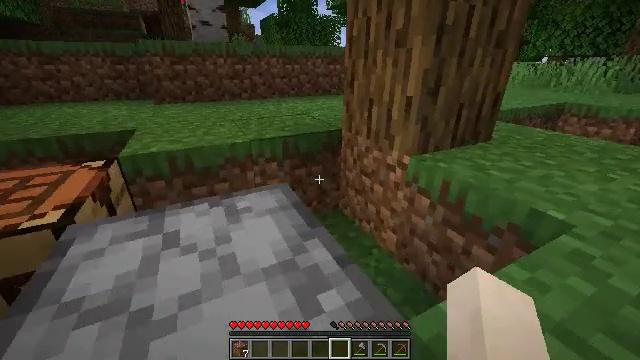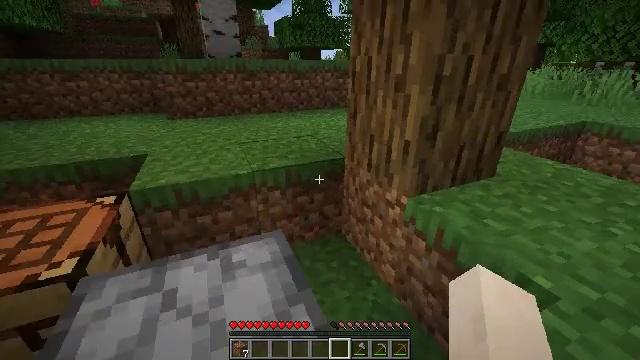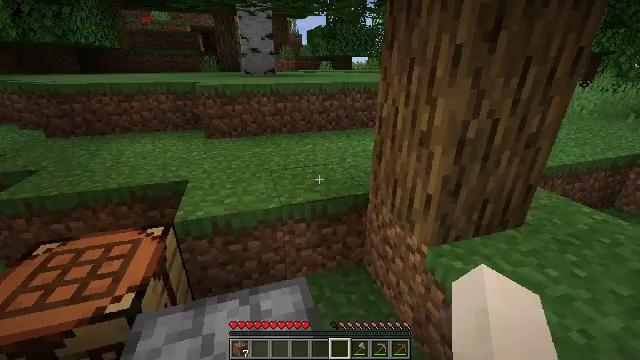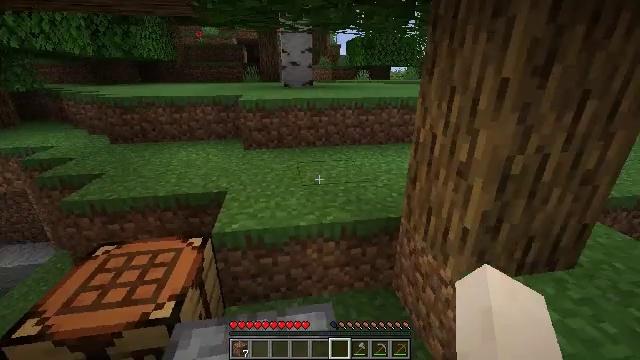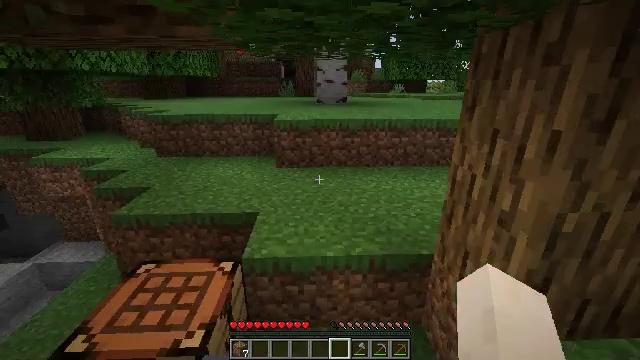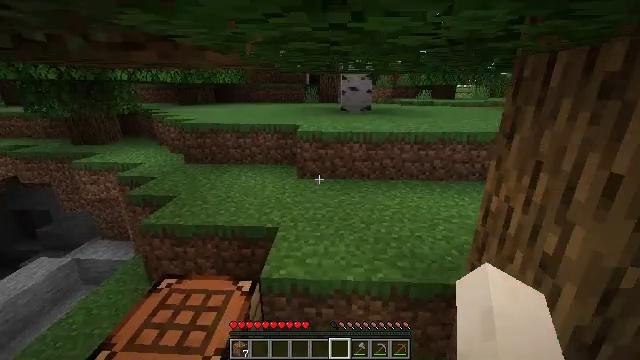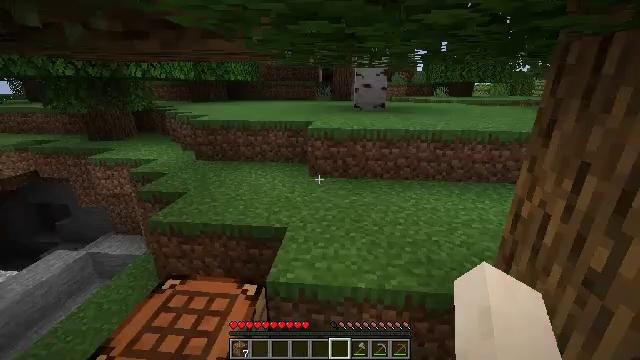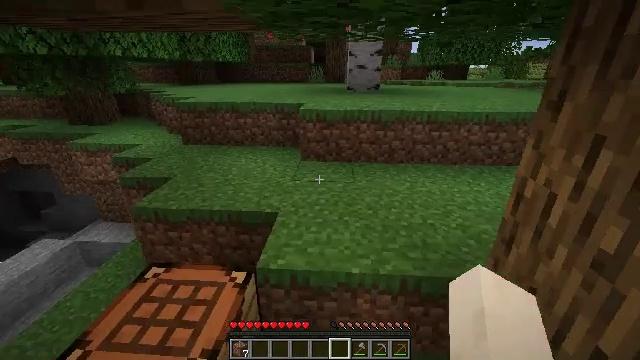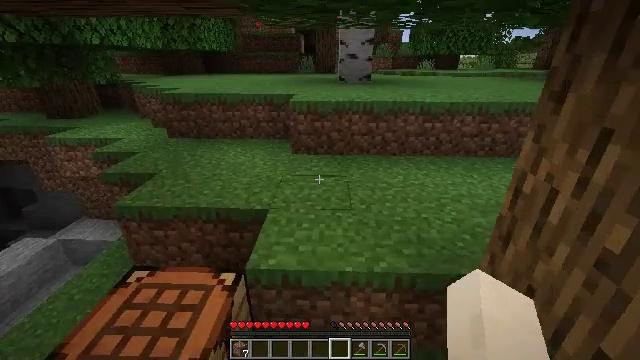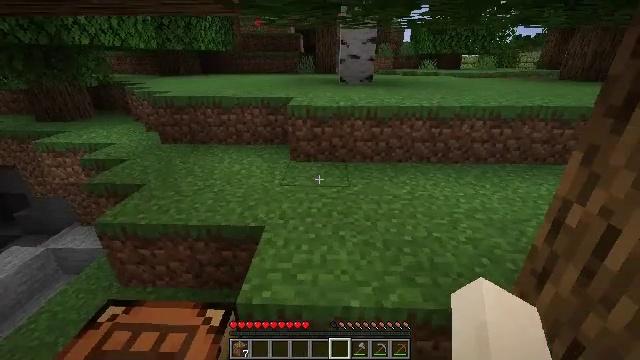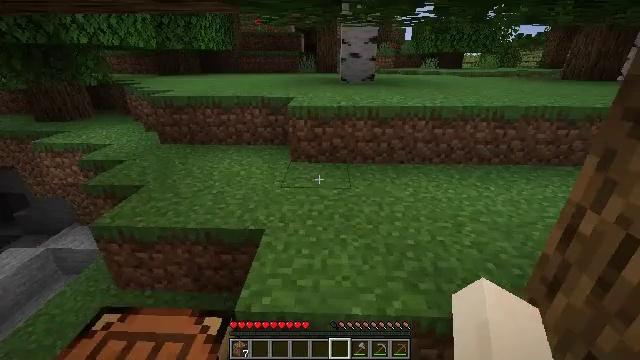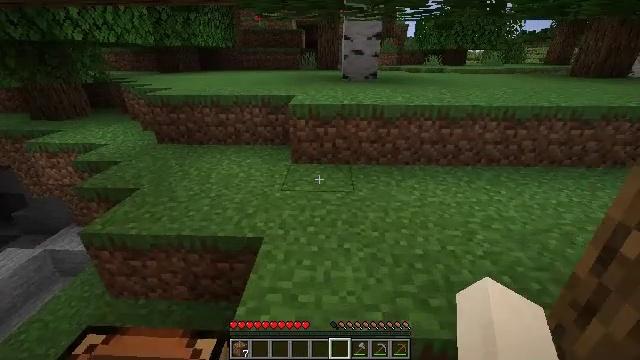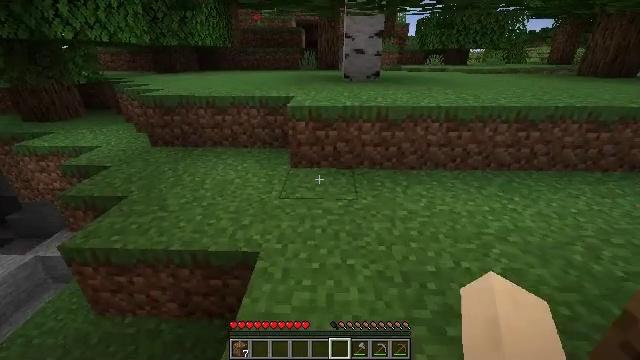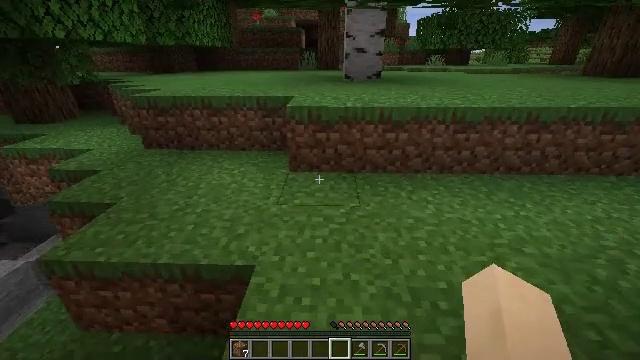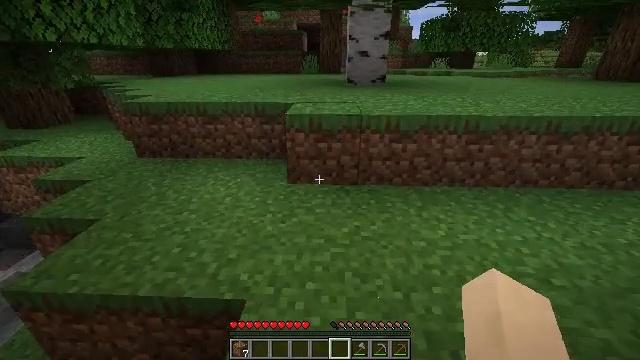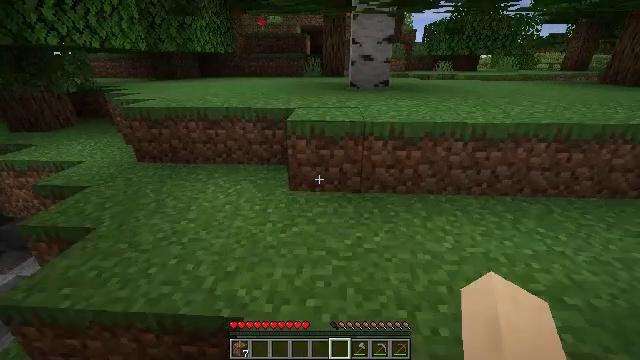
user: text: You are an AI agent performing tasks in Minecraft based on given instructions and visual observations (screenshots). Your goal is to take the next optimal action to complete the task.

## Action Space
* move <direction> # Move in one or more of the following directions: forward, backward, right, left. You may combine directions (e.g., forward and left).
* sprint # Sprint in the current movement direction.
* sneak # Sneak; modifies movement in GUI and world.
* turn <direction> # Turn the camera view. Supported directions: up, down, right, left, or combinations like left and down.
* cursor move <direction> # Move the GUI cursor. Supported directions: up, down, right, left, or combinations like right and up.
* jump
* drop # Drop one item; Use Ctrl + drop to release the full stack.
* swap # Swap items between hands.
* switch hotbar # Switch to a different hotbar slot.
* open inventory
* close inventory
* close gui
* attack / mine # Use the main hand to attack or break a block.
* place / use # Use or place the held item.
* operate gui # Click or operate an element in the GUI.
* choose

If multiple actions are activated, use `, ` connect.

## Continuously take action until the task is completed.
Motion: motion action
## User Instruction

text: Interact with the furnace to get charcoal.
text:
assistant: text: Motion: move forward, turn left, jump
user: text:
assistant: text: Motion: move forward, turn left, jump
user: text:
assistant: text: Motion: move forward, turn left and up, jump
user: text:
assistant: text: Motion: move forward, turn left and up, jump
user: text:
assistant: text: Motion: move forward, turn left
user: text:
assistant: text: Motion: move forward, turn left
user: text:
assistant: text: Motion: move forward, turn right and down
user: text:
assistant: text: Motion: move forward, turn right and down
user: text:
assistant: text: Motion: move forward
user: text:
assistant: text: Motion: move forward
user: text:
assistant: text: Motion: move forward
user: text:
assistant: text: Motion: move forward
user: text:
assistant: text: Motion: move forward
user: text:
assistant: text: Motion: move forward
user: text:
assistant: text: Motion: move forward, jump
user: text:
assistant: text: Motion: move forward, jump
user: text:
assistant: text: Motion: move forward, jump
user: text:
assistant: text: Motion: move forward, jump
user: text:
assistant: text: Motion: move forward, turn left, jump
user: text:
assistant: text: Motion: move forward, turn left, jump
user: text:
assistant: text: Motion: move forward, turn left, jump
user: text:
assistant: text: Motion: move forward, turn left
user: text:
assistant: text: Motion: move forward and move right, turn left
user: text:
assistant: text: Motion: move forward and move right, turn left
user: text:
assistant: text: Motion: move right, turn left
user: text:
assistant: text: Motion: turn left
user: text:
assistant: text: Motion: turn left and up
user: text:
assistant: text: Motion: turn left
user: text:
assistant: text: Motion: turn left
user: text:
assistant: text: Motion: turn left and down